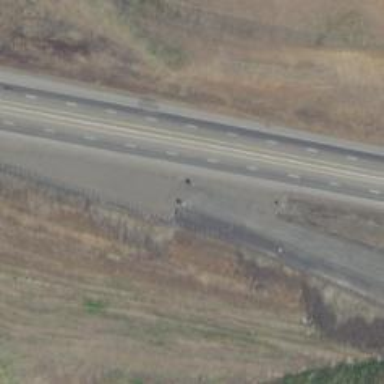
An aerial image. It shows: Asphalt escape road.